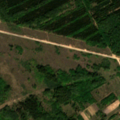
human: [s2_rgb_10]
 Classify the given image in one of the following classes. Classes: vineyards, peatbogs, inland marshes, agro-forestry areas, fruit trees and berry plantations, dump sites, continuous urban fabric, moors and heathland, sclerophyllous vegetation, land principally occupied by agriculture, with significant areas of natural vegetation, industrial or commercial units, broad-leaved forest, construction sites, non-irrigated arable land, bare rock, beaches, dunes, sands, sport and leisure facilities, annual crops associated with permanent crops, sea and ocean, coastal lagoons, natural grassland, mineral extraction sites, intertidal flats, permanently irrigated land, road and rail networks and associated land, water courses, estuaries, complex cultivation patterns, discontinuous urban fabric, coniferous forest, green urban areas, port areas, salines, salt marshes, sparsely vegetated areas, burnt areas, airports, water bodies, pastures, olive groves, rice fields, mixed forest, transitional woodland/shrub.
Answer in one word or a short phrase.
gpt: fruit trees and berry plantations, pastures, broad-leaved forest, mixed forest, transitional woodland/shrub